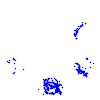
Particle: kaon